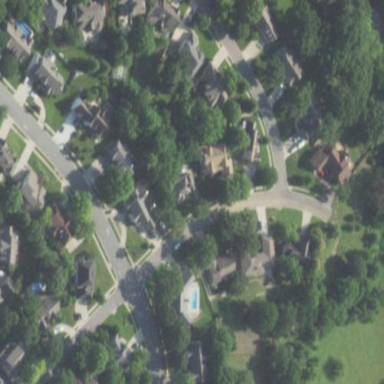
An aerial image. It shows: Residential area consisting of single-family homes.